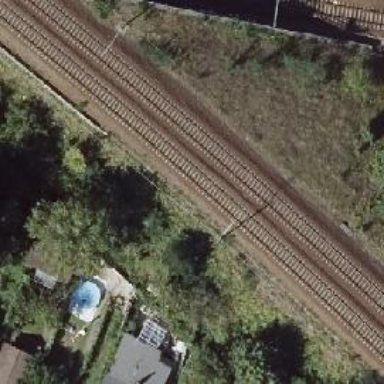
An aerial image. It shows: Railway track with contact lines for electrification.